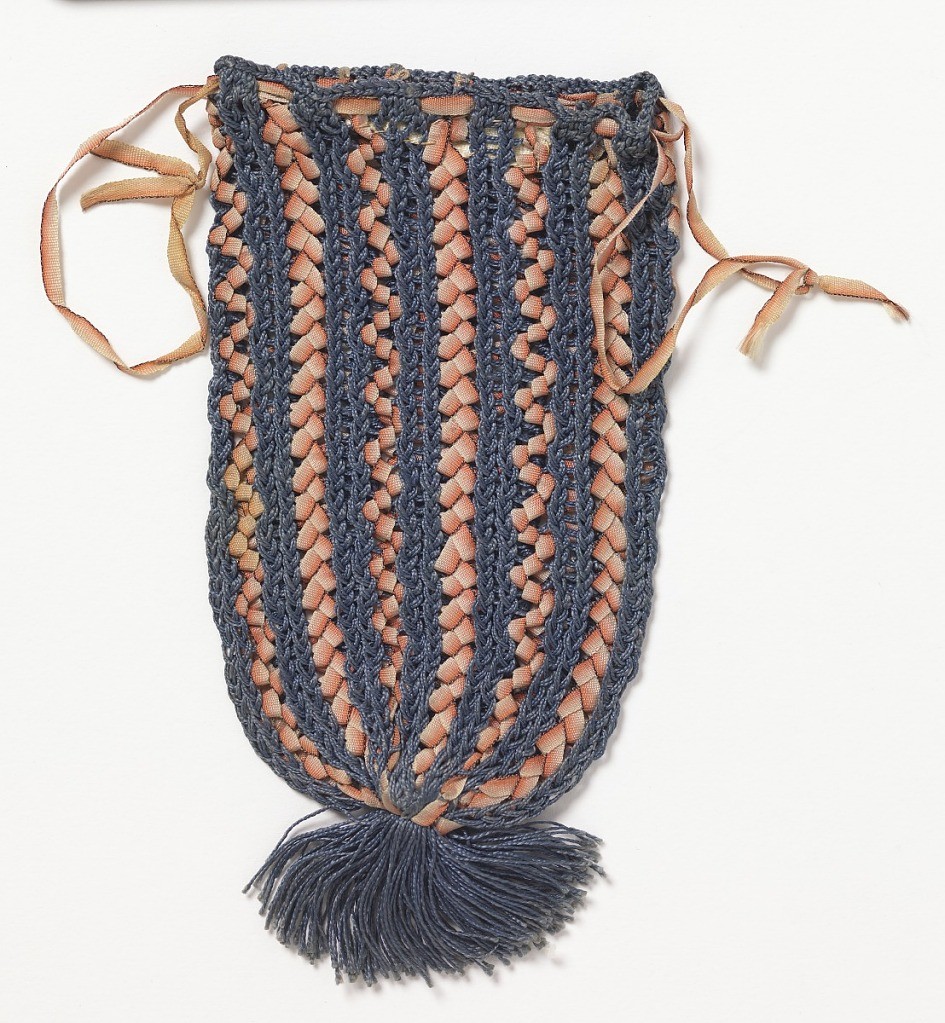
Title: Bag
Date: early 19th century
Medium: silk Technique: knitted
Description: Small bag knitted in blue silk, interlaced with vertical bands of coral ribbon, also used for draw-string.